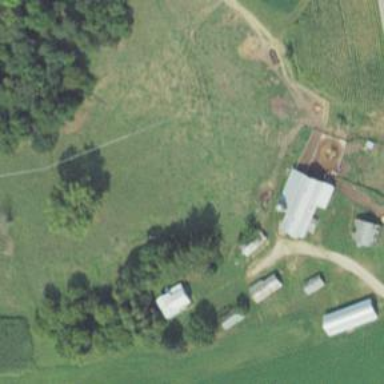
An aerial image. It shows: Farmyard area.